Question:
I have a custom image class and I am just trying to check if its not nil.
Every syntax I try (with the above being my best guess) keeps saying my iImage is not a UInt8.
First: why is it thinking by comparing to nil its a UInt8 in the first place?
Second: how can I check if my custom class is nil?
Update:
Answers are appreciated but didn't work. Here is full code block
'''
private class func doubleLayoutView(mainView:UIView,images:Array<iImage>)
{
for i in 0...1{
var image:iImage = images[i]
if image.uiImage!=nil
{
image.imageFrame = CGRectMake(CGFloat(i)*mainView.frame.width/2, 0, mainView.frame.width/2, mainView.frame.height)
}
}
}
'''
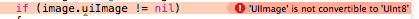
Answer: > I have a custom image class and I am just trying to check if its not nil
Be sure that 'iamge.uiImage' is Optional. Otherwise you can't compare it to 'nil'
In this case Swift helps you do avoid extra validation '!= nil'.
On other hand if 'uiImage' is not Optional (a.e. marked without '?') means that this value is not 'nil' and you can remove 'if' validation statement because it doesn't make sense
> how can I check if my custom class is nil?
If you feel pretty confident that custom class is not 'nil' - don't check it.
If it might be 'nil' - define it as Optional like:
'''
var uiImage:UIImage?
'''
In this case each time when you are going to use it, need to unwrap it 1